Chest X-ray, AP view. Patient: 46 years old, sex M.
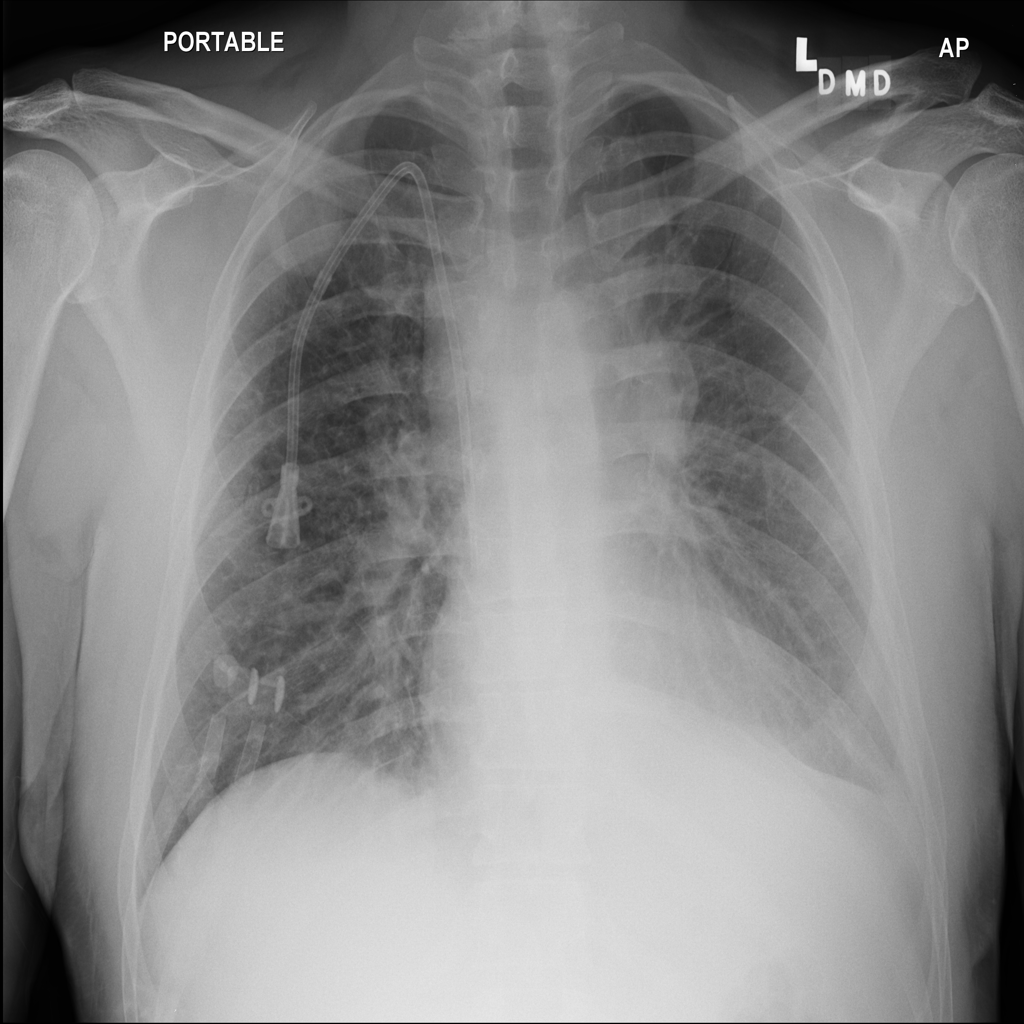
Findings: Mass